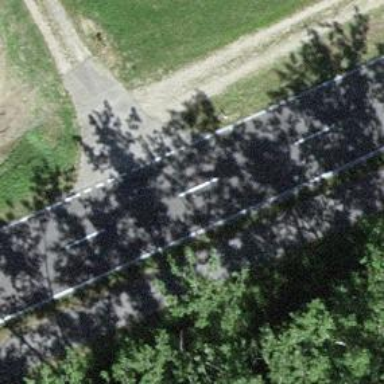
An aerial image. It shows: Secondary road with asphalt surface.